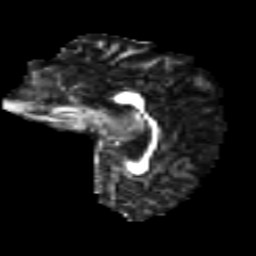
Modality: FA
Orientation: sagittal
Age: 17
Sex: female
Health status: ill
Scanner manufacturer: ge
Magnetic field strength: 3 T
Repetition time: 6.776 s
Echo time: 0.0794 s